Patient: sex F, age 54
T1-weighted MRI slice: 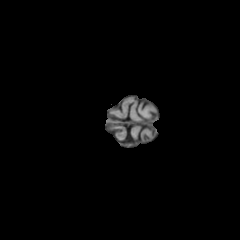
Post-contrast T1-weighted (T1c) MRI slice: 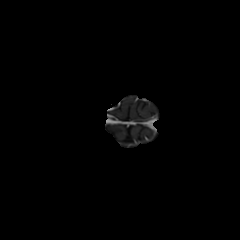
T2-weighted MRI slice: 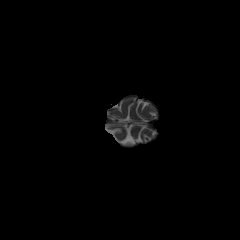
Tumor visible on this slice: no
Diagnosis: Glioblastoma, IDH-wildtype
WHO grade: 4